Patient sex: M
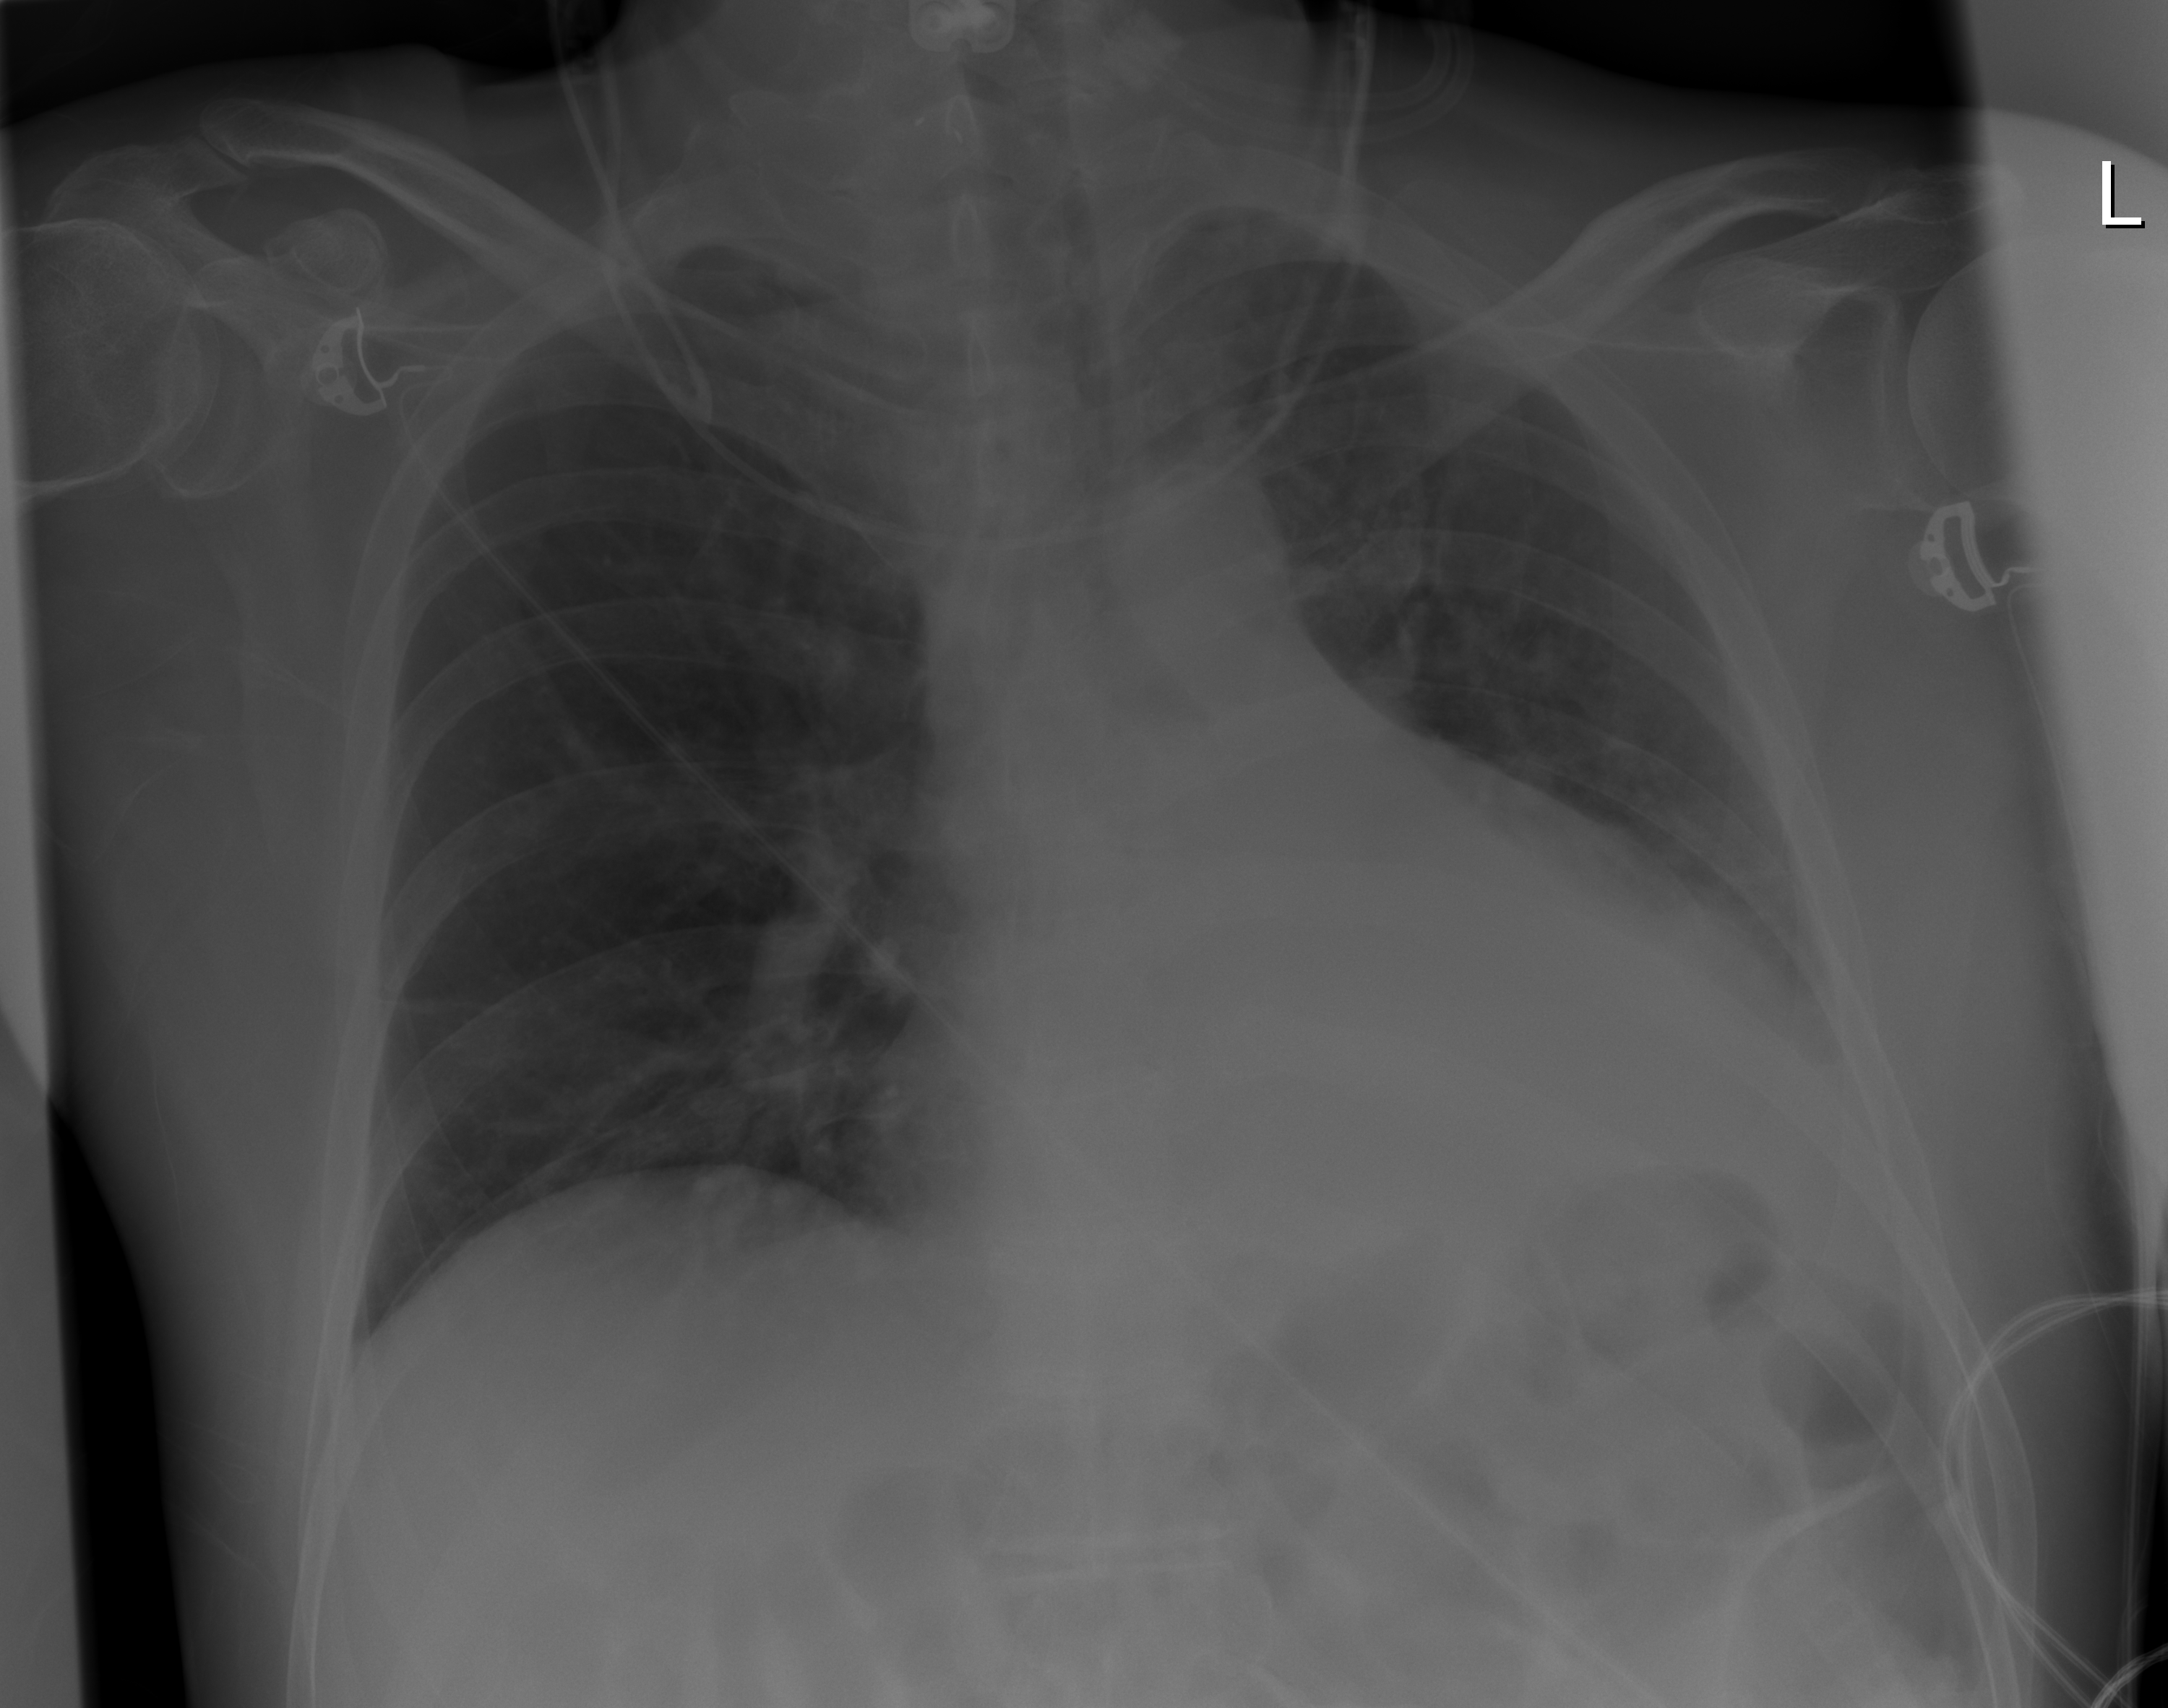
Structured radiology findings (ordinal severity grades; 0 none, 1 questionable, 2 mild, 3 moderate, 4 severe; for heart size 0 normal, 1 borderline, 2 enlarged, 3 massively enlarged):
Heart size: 2
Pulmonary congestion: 1
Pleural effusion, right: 0
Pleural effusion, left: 2
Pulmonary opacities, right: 0
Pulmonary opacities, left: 2
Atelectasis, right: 0
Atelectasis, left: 2